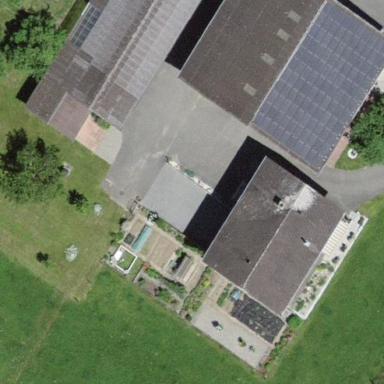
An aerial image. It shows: Farmyard area.